Field crop: tomato
Growth stage: 1
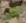
Species: solanum